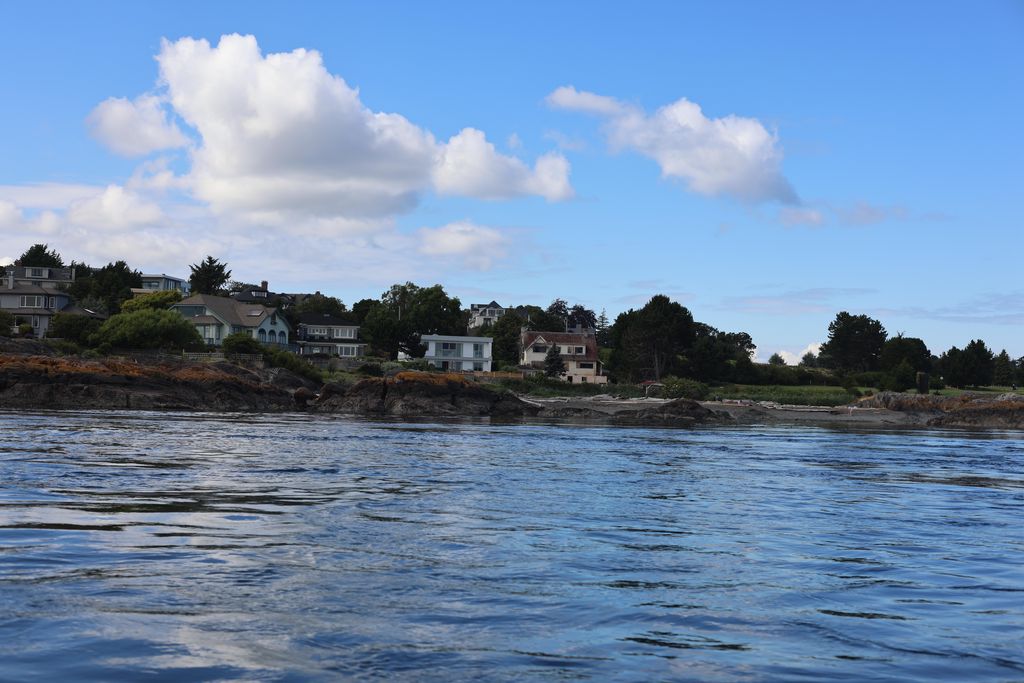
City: victoria